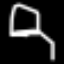
Label: chair